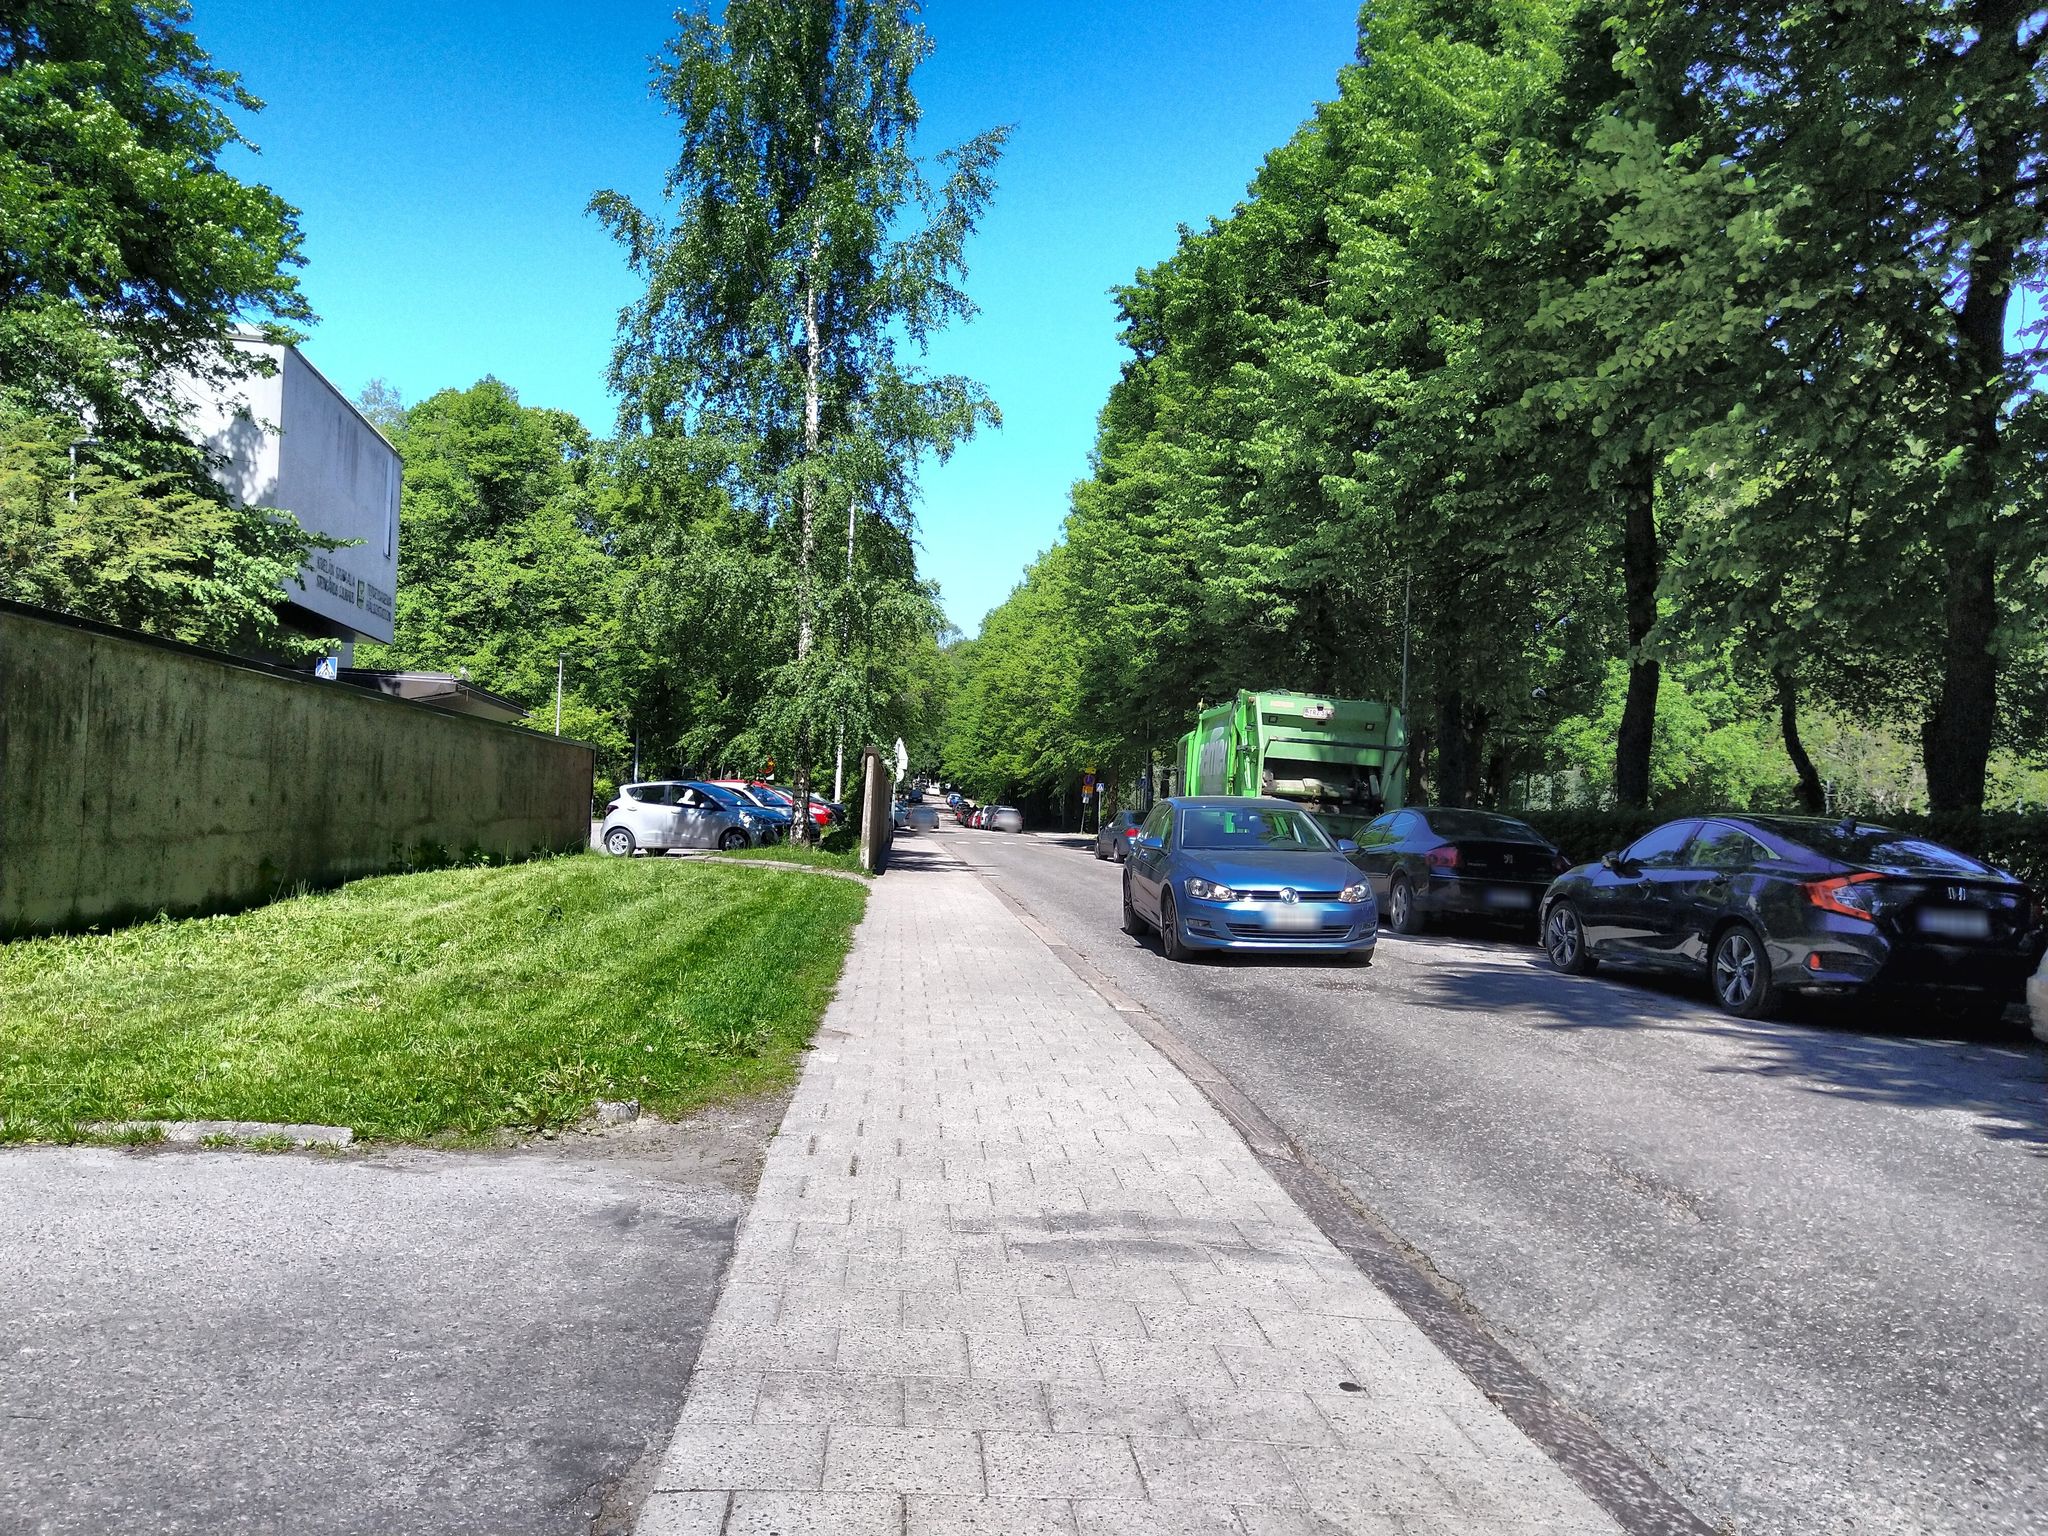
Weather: clear
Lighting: day
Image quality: good
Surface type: walking surface
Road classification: footway
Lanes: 2
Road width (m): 6
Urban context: urban centre
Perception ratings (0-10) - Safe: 8.51, Lively: 7.12, Beautiful: 9.49, Boring: 2.93, Depressing: 4.35, Wealthy: 7.09